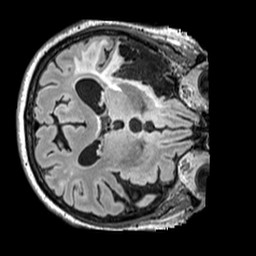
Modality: FLAIR
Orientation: axial
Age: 71
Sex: male
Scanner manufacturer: siemens
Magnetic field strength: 3 T
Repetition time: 5 s
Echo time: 0.387 s